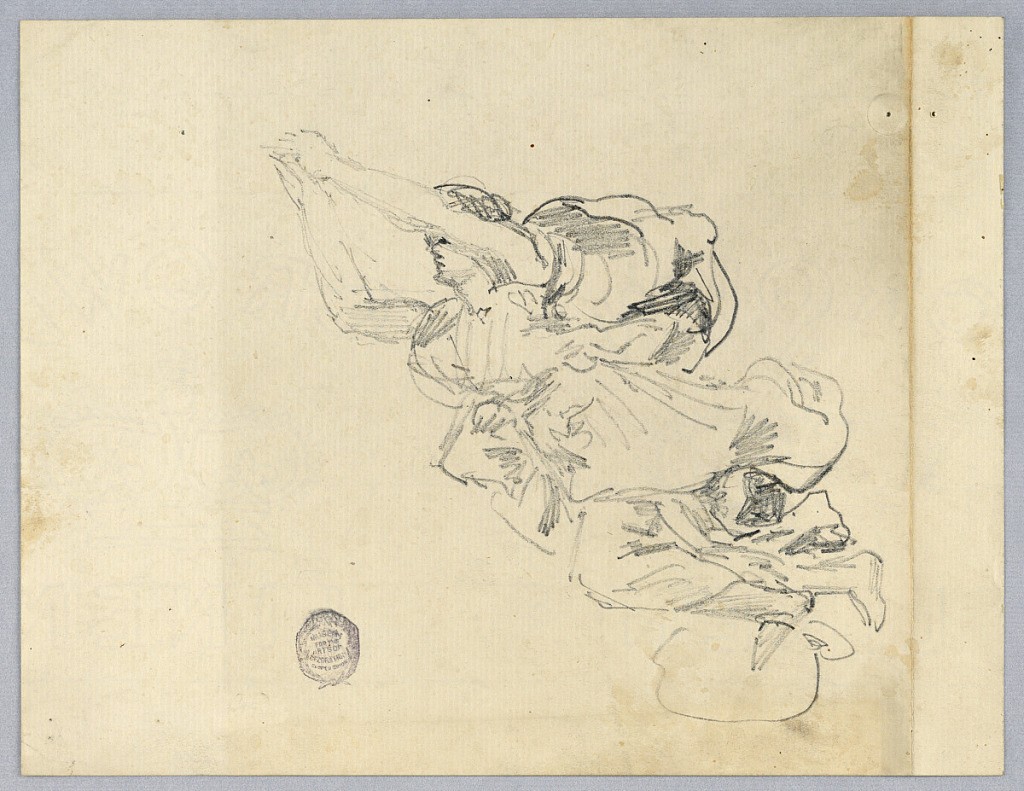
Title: Angelic Figure
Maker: Francis Augustus Lathrop, American, 1849–1909
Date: ca. 1895
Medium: Graphite on laid paper
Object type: Drawing
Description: Angelic figure with drapery, flying upward toward the left, arms stretched ahead.